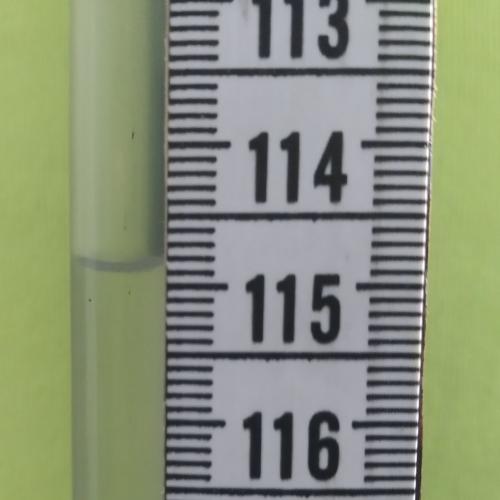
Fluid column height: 114.9 cm